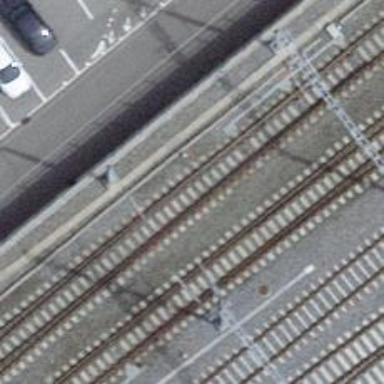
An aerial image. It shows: Railway switch.